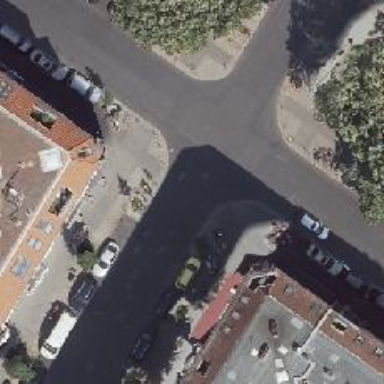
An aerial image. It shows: Unmarked crossing with kerb extension on both sides.